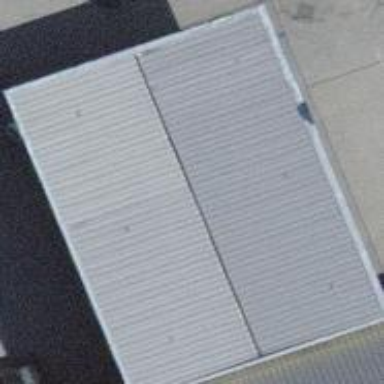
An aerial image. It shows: View of roof of building.